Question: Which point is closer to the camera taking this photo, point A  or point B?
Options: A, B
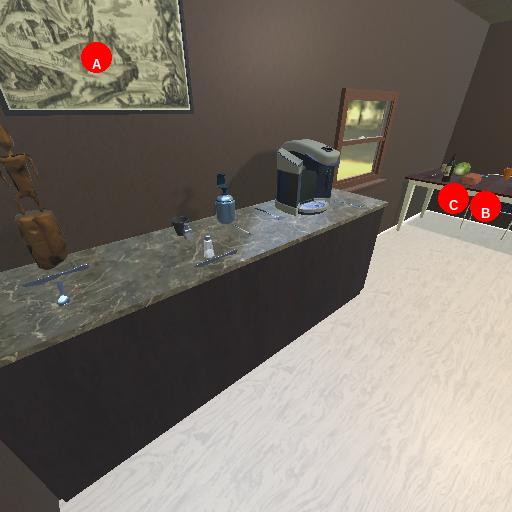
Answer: A